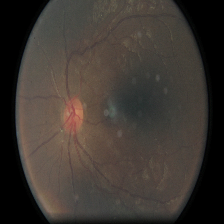
Diabetic retinopathy grade: Moderate